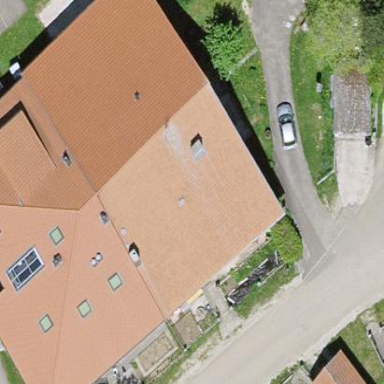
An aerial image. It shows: Terrace building.